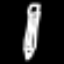
Label: pencil